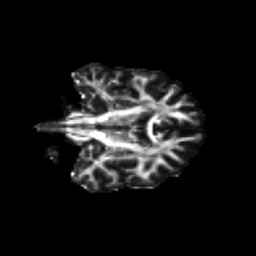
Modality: FA
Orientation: coronal
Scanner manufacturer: siemens
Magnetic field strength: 3 T
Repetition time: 9.2 s
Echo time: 0.084 s